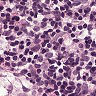
Metastatic tissue present: no